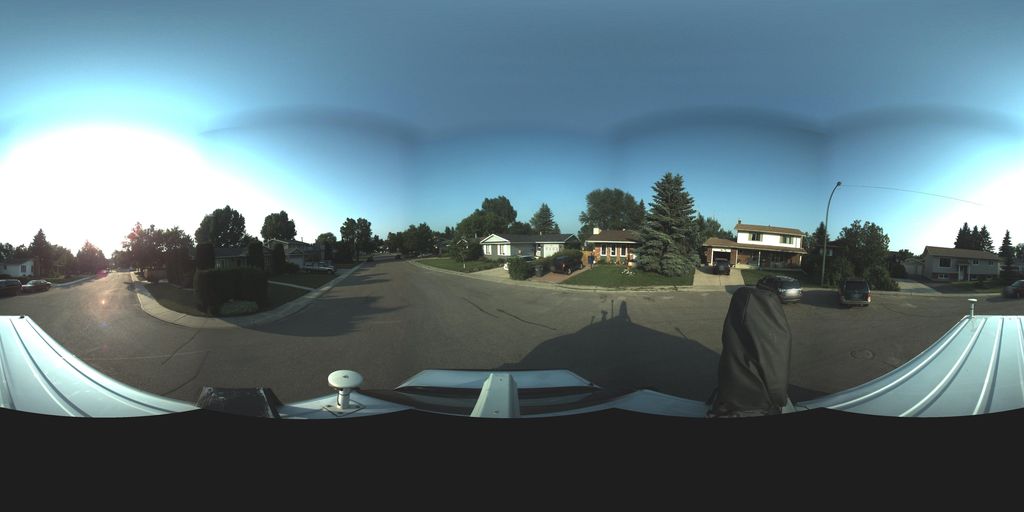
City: saskatoon